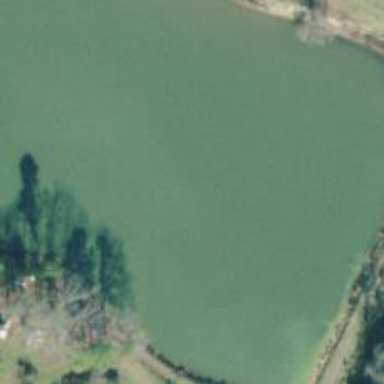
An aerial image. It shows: Reservoir.